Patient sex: M
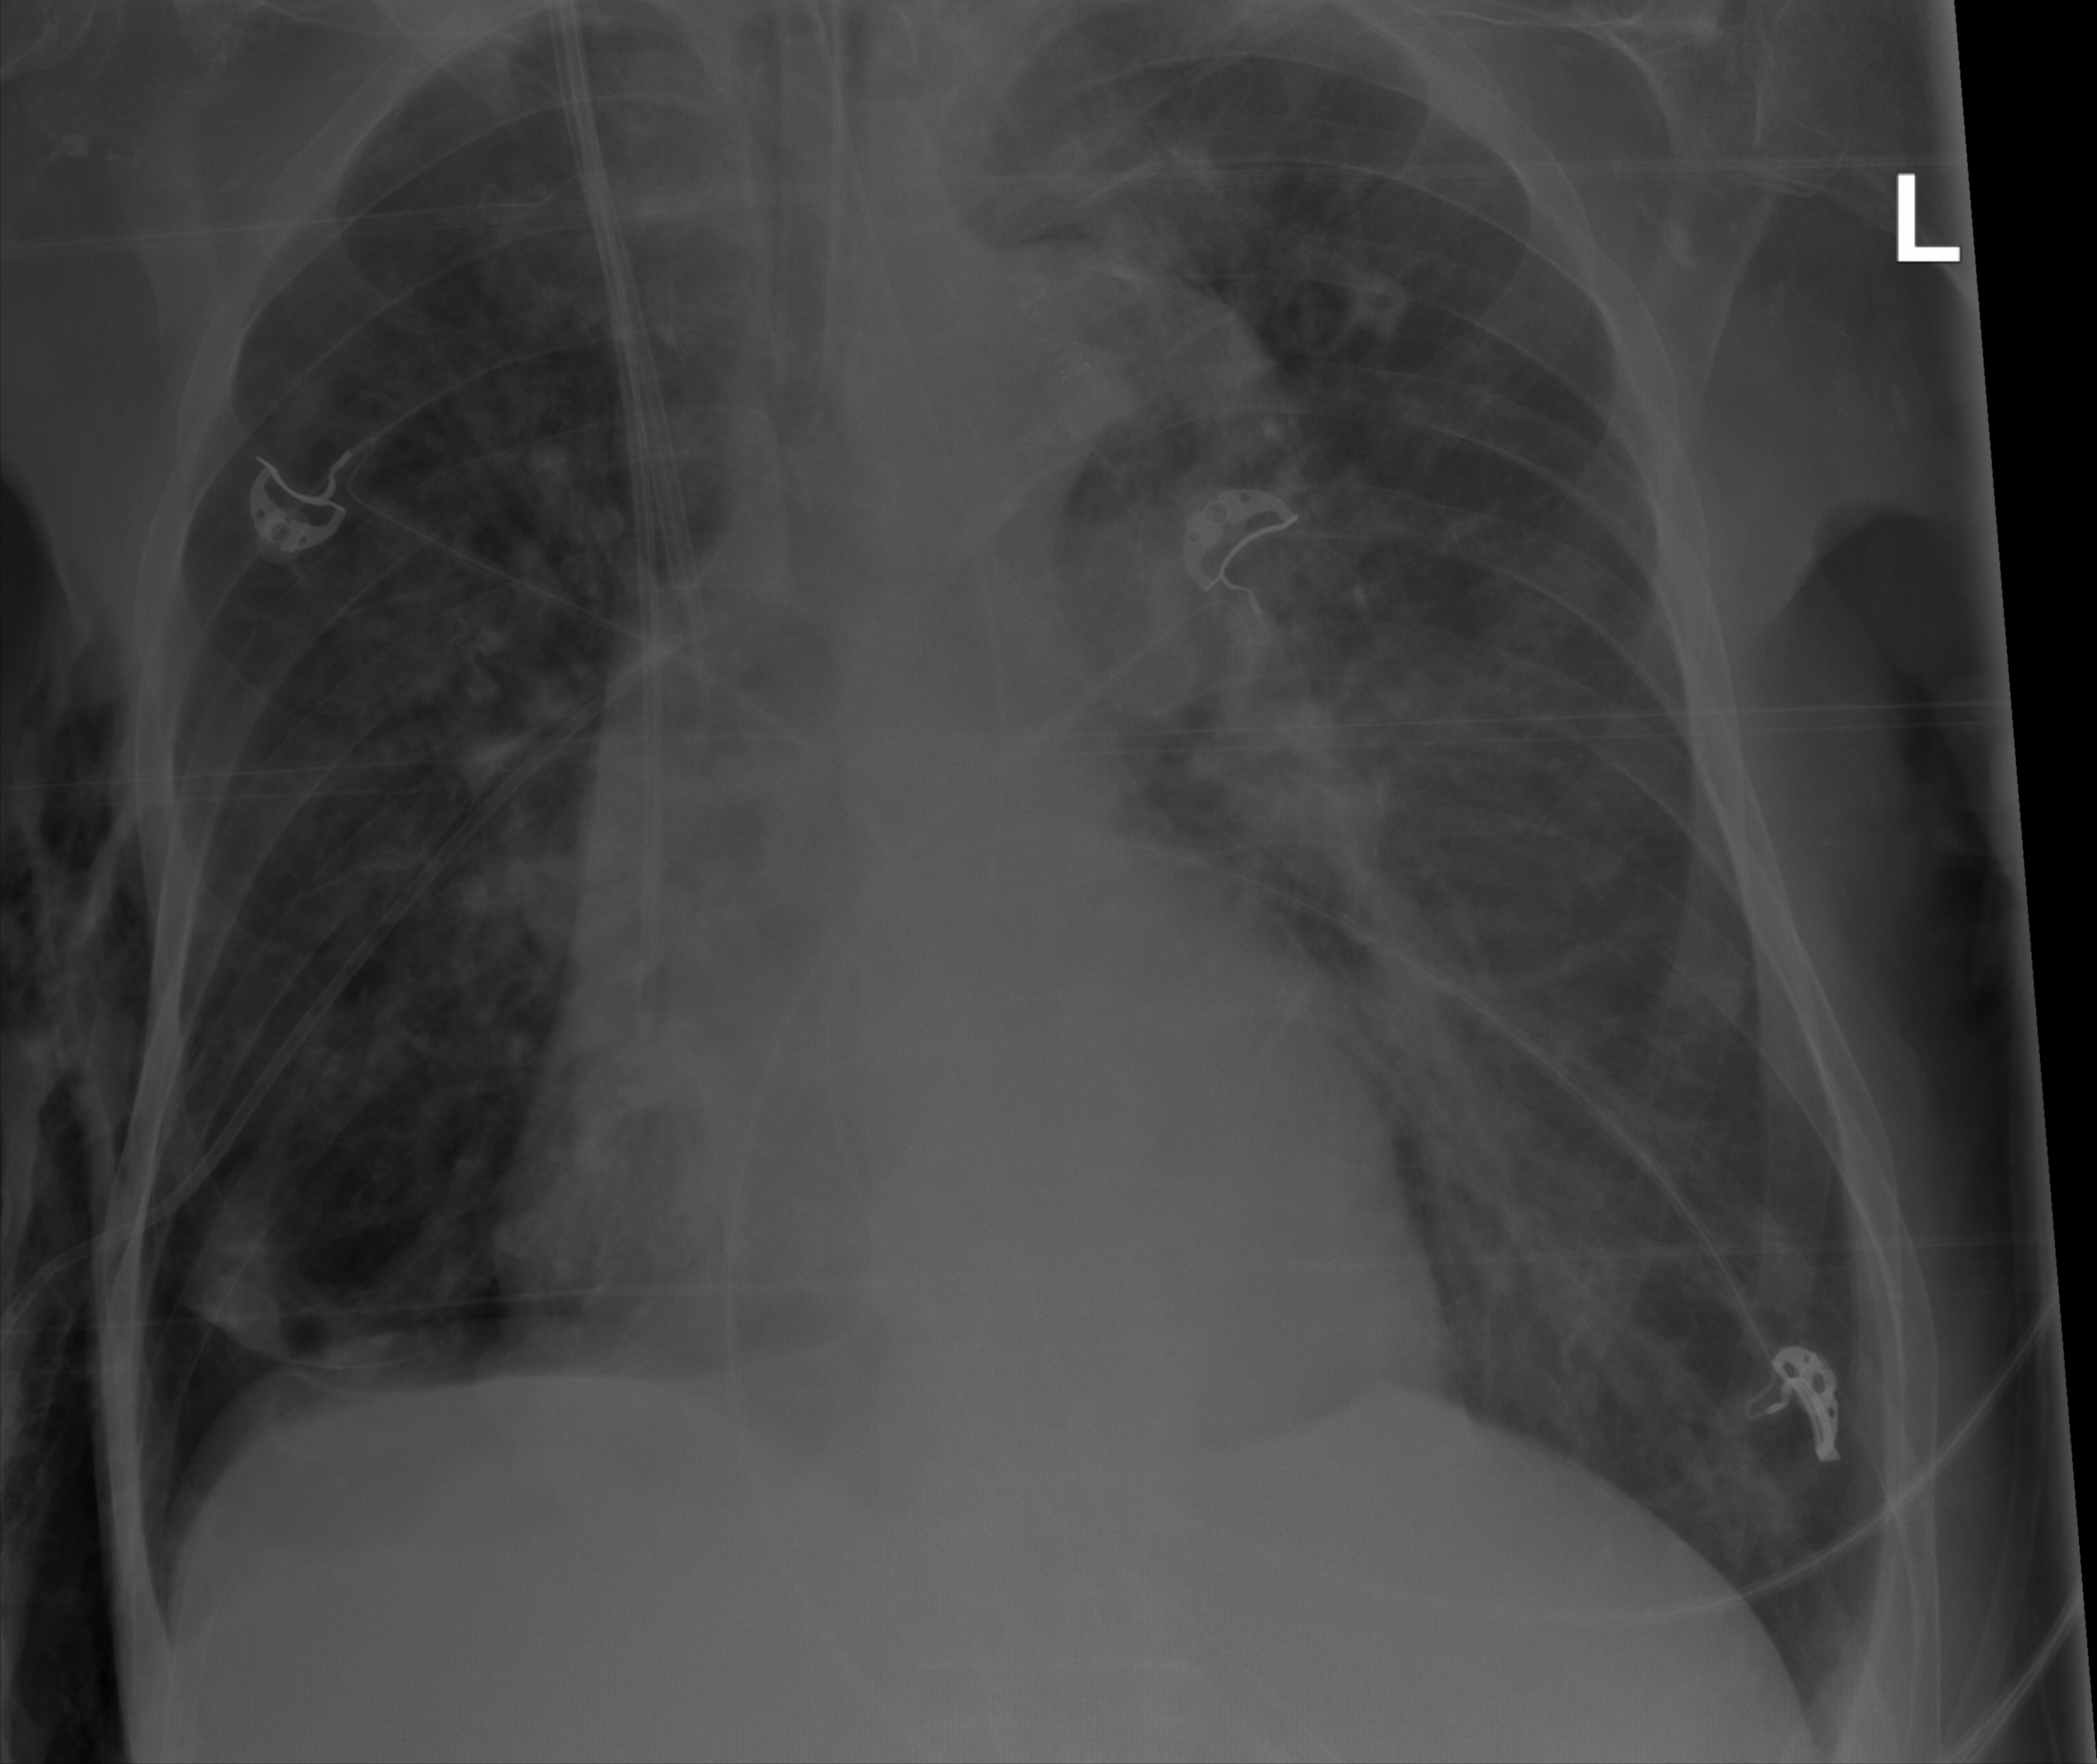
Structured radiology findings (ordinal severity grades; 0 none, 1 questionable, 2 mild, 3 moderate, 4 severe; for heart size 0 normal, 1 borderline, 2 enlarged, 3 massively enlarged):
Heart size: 1
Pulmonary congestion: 2
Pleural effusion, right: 0
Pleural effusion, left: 0
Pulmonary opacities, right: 2
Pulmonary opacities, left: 2
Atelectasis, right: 2
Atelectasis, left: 2